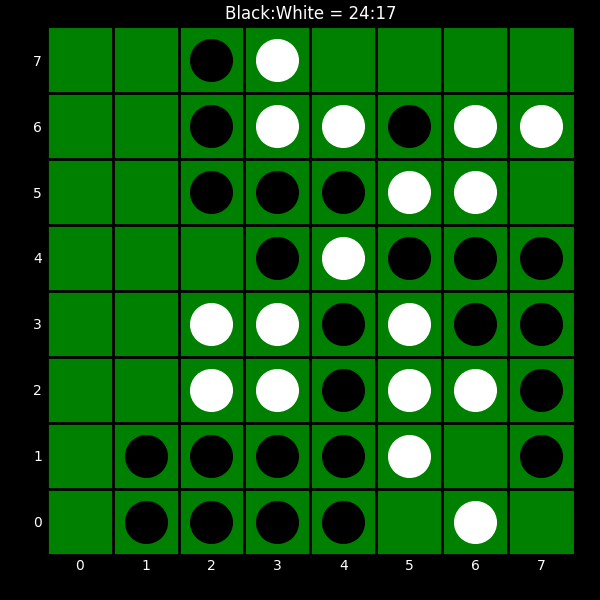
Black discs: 24
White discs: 17